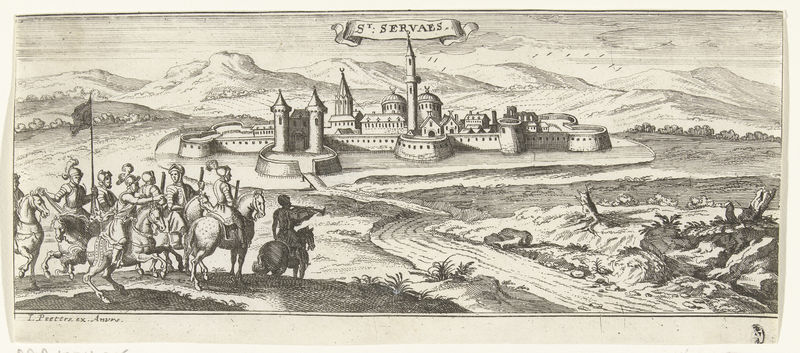
Titel: Gezicht op Szarvas
Künstler: Gaspar Bouttats
Standort: Amsterdam
Institution: Rijksmuseum
Schlagwörter: berg, himmel, schatten, weiß, fluss, landschaft, stadt, schwarz, strasse, stein, niederlande, hügel, kirche, pferd, pferde, reiter, turm, aussicht, ansicht, fahne, berge, gebirge, mauer, graphik, querformat, soldaten, befestigung, stadtansicht, name, burg, türme, festung, druck, druckgraphik, stich, soldat, helm, ritter, heer, rüstung, stadtmauer, kupferstich, minarett, 1650, stadtansicsht